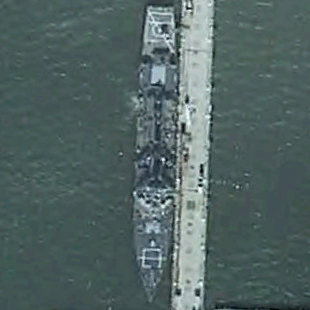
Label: destroyer